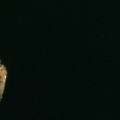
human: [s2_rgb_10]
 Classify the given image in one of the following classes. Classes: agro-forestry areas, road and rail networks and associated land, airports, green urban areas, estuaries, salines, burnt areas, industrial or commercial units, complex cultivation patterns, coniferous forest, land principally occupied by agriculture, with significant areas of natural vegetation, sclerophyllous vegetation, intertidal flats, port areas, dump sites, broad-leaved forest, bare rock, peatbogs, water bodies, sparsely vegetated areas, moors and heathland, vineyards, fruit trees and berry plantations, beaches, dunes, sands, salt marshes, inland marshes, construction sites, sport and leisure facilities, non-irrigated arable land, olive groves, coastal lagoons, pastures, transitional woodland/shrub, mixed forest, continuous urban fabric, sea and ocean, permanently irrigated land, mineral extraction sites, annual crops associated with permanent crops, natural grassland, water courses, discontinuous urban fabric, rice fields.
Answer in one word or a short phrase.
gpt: sea and ocean